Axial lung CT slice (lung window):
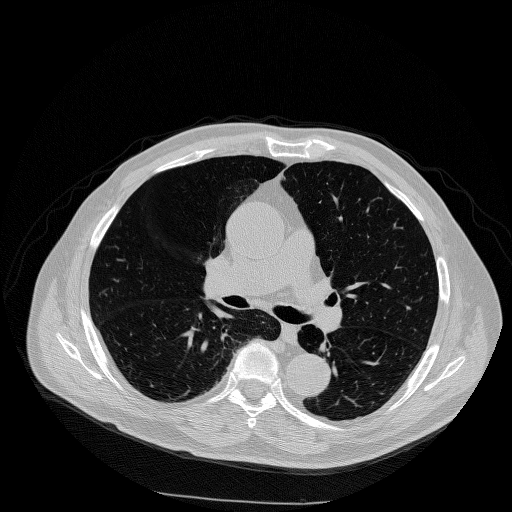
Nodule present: no